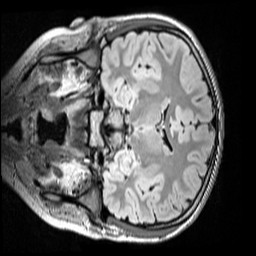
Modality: FLAIR
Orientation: coronal
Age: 12
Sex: female
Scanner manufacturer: siemens
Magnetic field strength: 3 T
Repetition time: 5 s
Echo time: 0.388 s